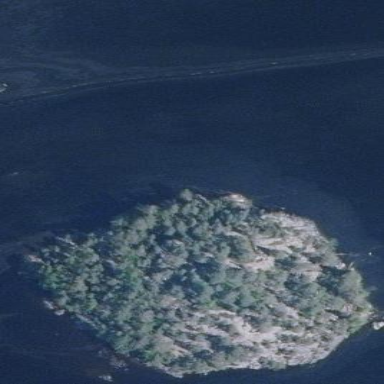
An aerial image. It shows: Islet covered with woodland.